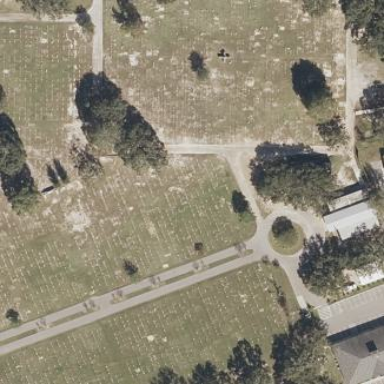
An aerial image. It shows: Cemetery.